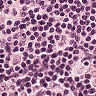
Metastatic tissue present: no